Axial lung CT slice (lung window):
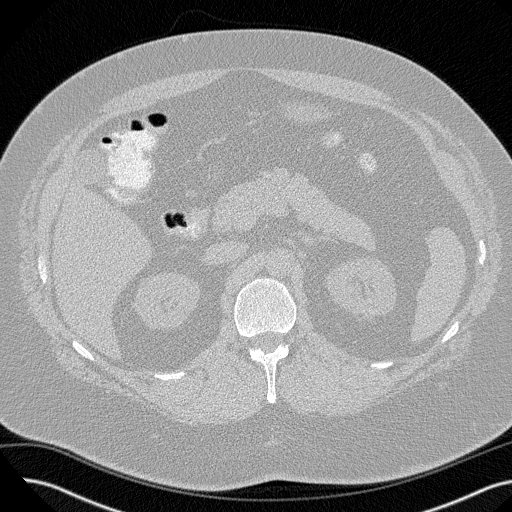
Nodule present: no